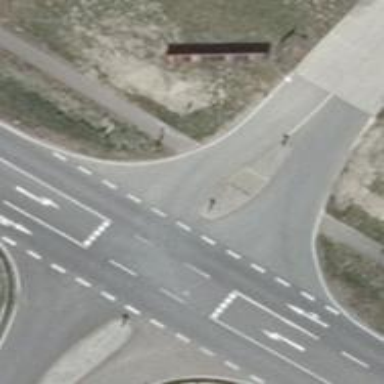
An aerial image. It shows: Asphalt cycleway reaching its endpoint.